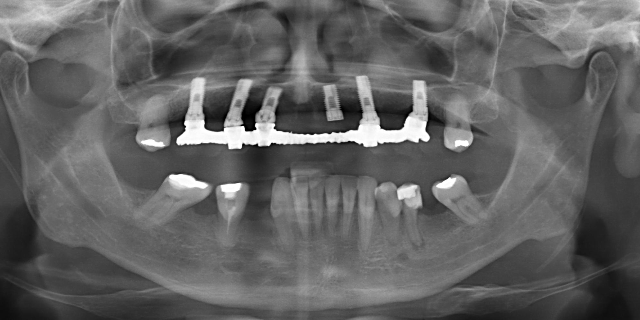
adult